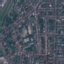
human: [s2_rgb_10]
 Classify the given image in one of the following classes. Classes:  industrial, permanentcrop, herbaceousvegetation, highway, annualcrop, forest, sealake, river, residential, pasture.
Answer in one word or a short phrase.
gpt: Residential